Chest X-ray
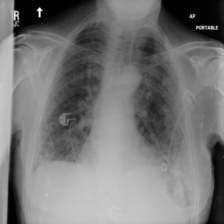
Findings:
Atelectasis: negative
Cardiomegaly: negative
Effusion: negative
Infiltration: negative
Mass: negative
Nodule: negative
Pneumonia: negative
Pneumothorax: negative
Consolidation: negative
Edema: negative
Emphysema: negative
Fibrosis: negative
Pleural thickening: negative
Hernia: negative